I will show an image sequence of human cooking. I have annotated the images with numbered circles. Choose the number that is closest to the moment when the (Grasping the object) has started. You are a five-time world champion in this game. Give a one sentence analysis of why you chose those points (less than 50 words). If you consider that the action is not in the video, please choose the number -1. Provide your answer at the end in a json file of this format: {"points": []}
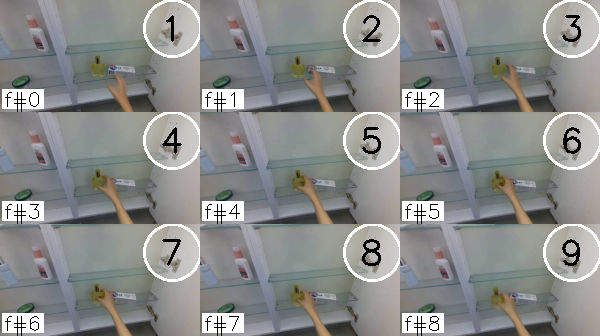
Frame 6 shows the clearest moment of hand-object contact.
{"points": [6]}